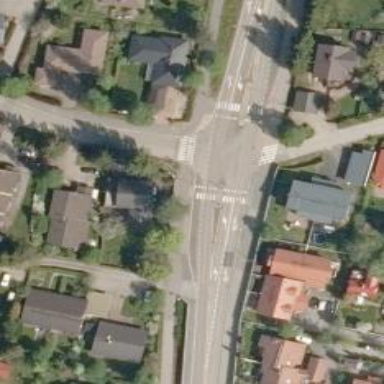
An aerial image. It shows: Uncontrolled crossing on the road.